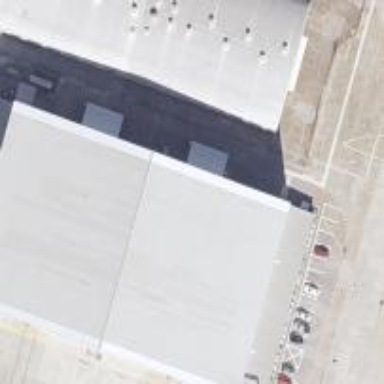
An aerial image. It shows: Hangar building located at airport.